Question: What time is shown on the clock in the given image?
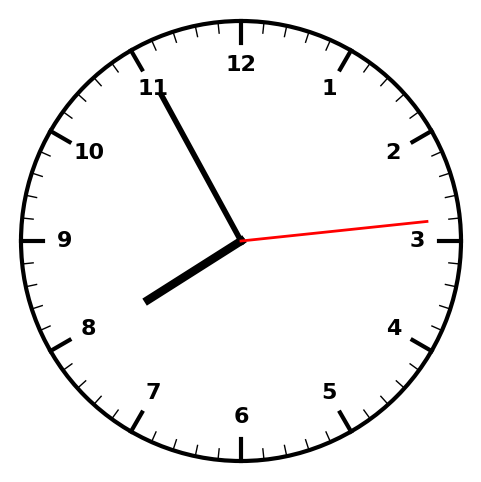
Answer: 07:55:14